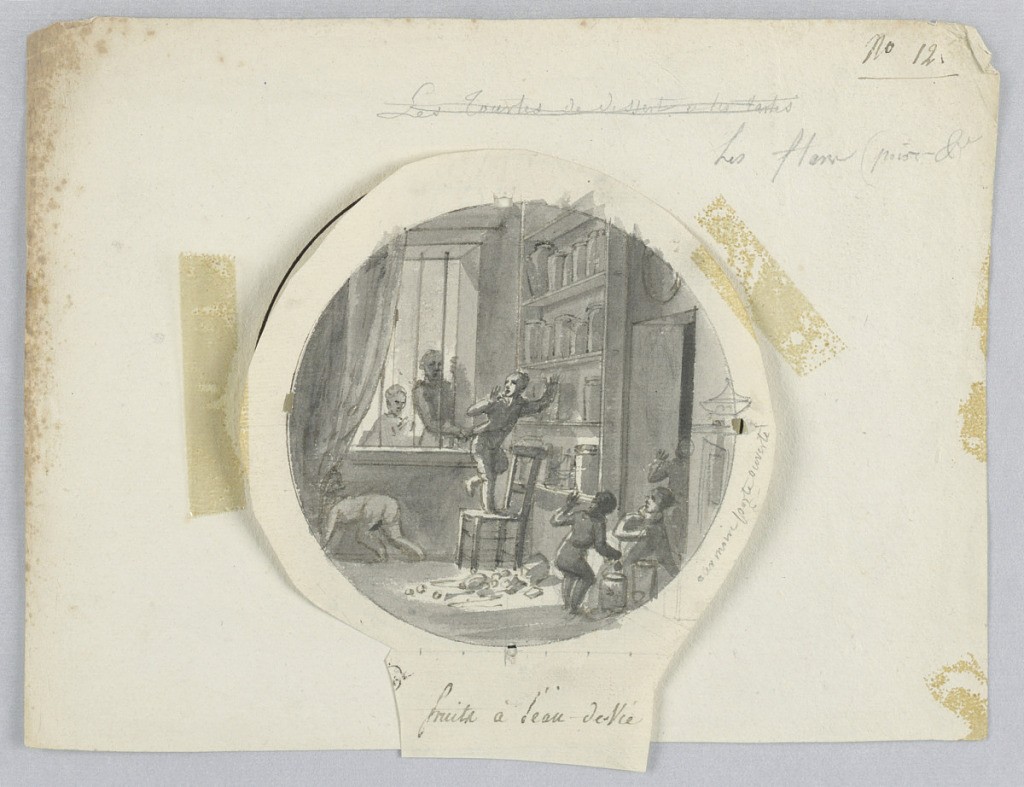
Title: Design for a Painted Porcelain Plate, Fruits à l'eau de Vie (Fruits in Plum Liquor) for the Services des Objets de Dessert (Dessert Service)
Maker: Jean Charles Develly, French, 1783 - 1849
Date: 1819–20
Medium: Pen and brown-gray ink, brush and gray wash, graphite on cream laid paper, border in pen and gray ink
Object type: Drawing
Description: Design for a painted porcelain plate, rondel. Scene inside a liquor shop. A figure of a boy, center middleground, stands on a chair in front of shelves holding jars of fruits in plum liquor. He has just dropped some jars on the floor and is about to jump off the chair when he sees two people observing the mishap through a barred window, rear left.  Another child and a shop worker, in the lower right corner, turn around towards the boy to observe the unfortunate event.